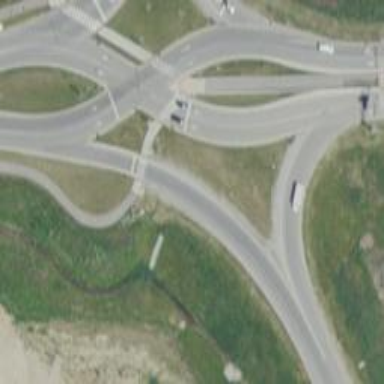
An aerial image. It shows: Motorway link with Diverging Diamond Interchange (DDI) junction.